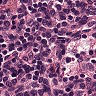
Metastatic tissue present: no